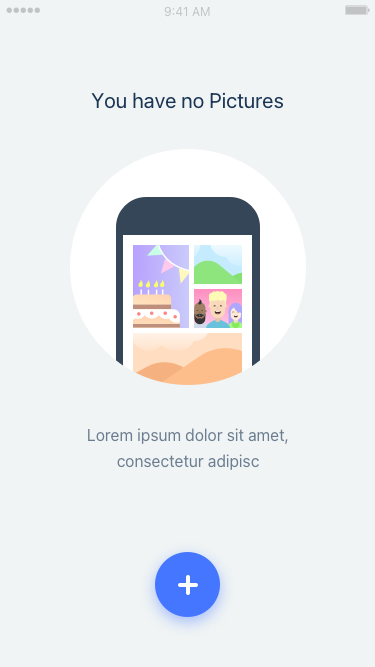
Text in this UI design:
Lorem ipsum dolor sit amet, consectetur adipisc
You have no Pictures